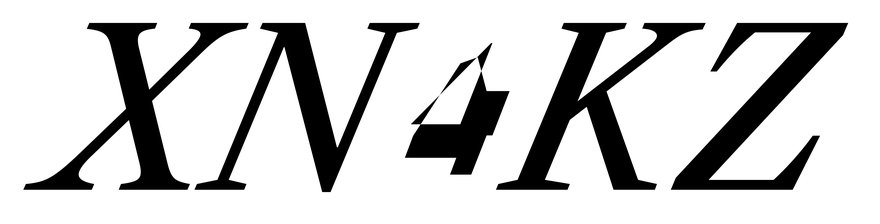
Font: LibreCaslonText-Italic_Medium_Italic